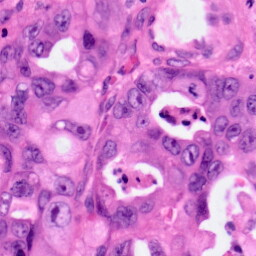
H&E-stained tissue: Pancreatic